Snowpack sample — Snodgrass Mountain, Crested Butte, Colorado (2/4/25, 12:06 PM MST)
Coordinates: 38.923, -106.968
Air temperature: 35 °F
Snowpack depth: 80 cm
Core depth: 30 cm
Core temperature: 35.6 °F
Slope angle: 14°, slope face: 78°
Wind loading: low
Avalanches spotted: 0
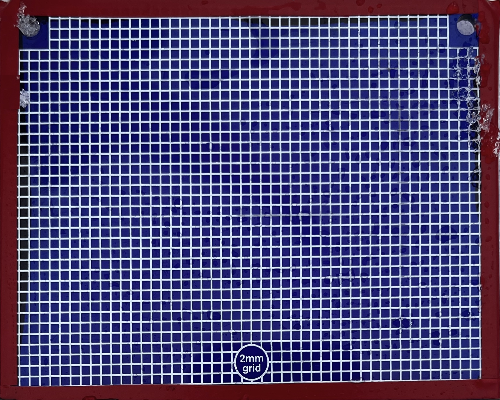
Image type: profile
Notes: No avalanches nearby, unusually warm weather for the last month reported by residents, Collected 25 yards from treeline